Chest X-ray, PA view. Patient: 63 years old, sex M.
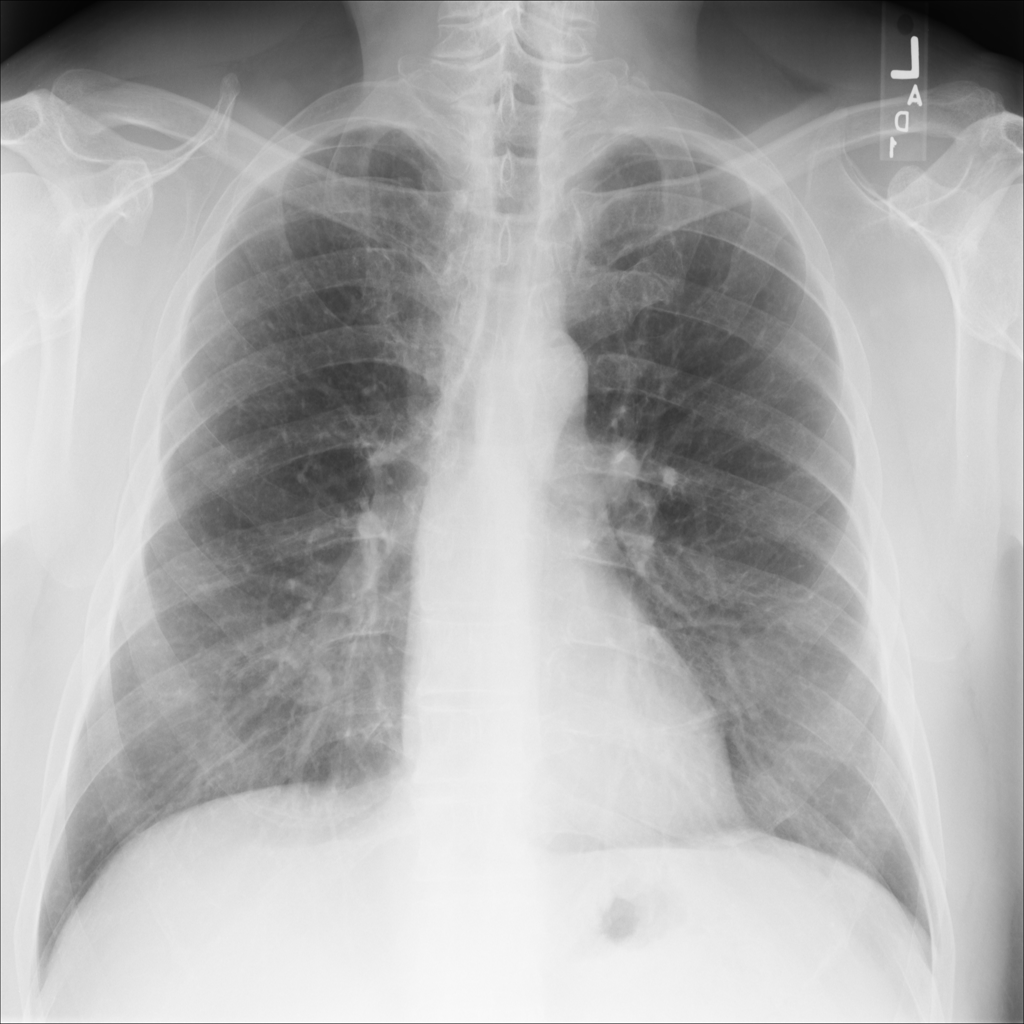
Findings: No Finding